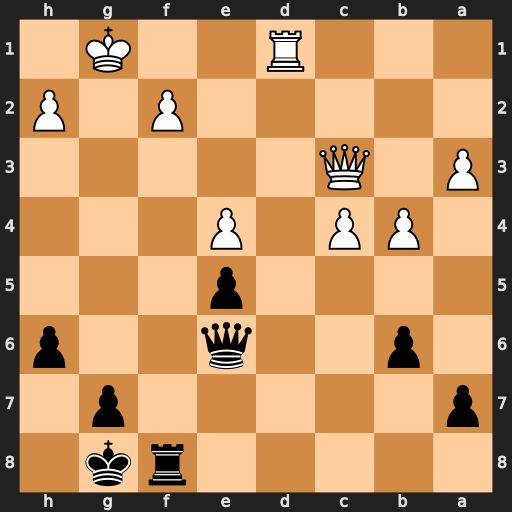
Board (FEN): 5rk1/p5p1/1p2q2p/4p3/1PP1P3/P1Q5/5P1P/3R2K1
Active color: b
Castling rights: -
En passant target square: -
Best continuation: Qg4+ Qg3 Qxd1+